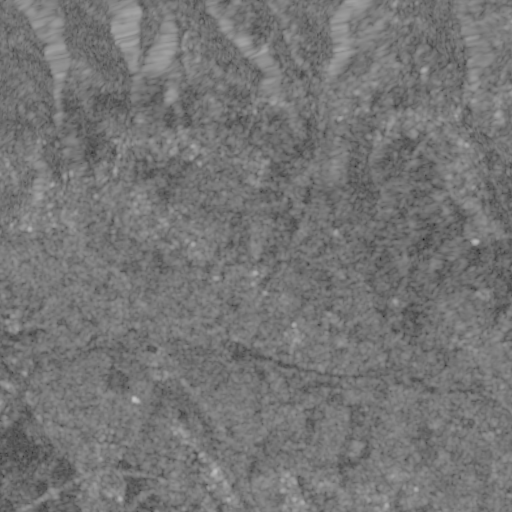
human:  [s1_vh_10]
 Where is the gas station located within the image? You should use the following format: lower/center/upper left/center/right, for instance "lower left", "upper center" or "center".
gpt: The gas station is located in the lower left of the image.
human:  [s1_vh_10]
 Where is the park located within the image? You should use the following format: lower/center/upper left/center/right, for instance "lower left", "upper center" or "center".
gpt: The park is located in the upper right of the image.
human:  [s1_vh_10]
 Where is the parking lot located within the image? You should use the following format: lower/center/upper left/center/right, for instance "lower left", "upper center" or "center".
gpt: The parking lot is located in the upper right of the image.
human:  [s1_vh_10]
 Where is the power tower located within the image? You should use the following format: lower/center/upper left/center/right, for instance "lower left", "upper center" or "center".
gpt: The power tower is located in the upper right of the image.
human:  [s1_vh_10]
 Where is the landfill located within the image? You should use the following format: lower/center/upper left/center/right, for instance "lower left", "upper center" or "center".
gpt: There is no landfill in the image.

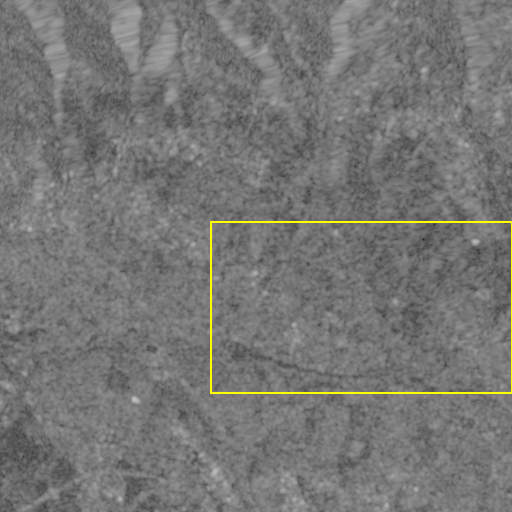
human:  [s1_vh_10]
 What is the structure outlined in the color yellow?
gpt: The structure outlined in yellow is a crop field.
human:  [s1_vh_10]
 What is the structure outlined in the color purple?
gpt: There is no purple outline.